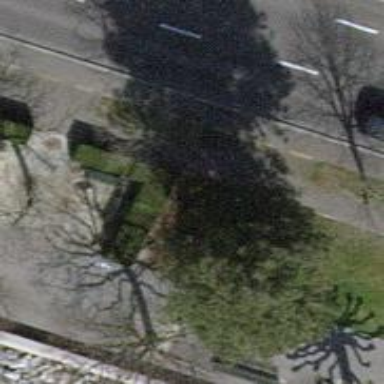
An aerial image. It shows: Tree-lined avenue.